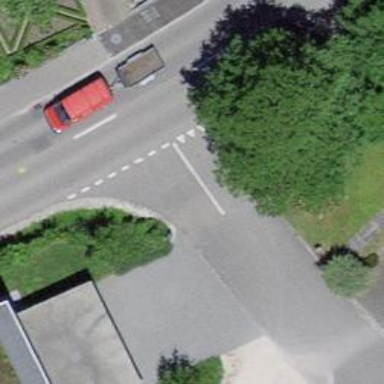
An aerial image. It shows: Residential road.